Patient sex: M
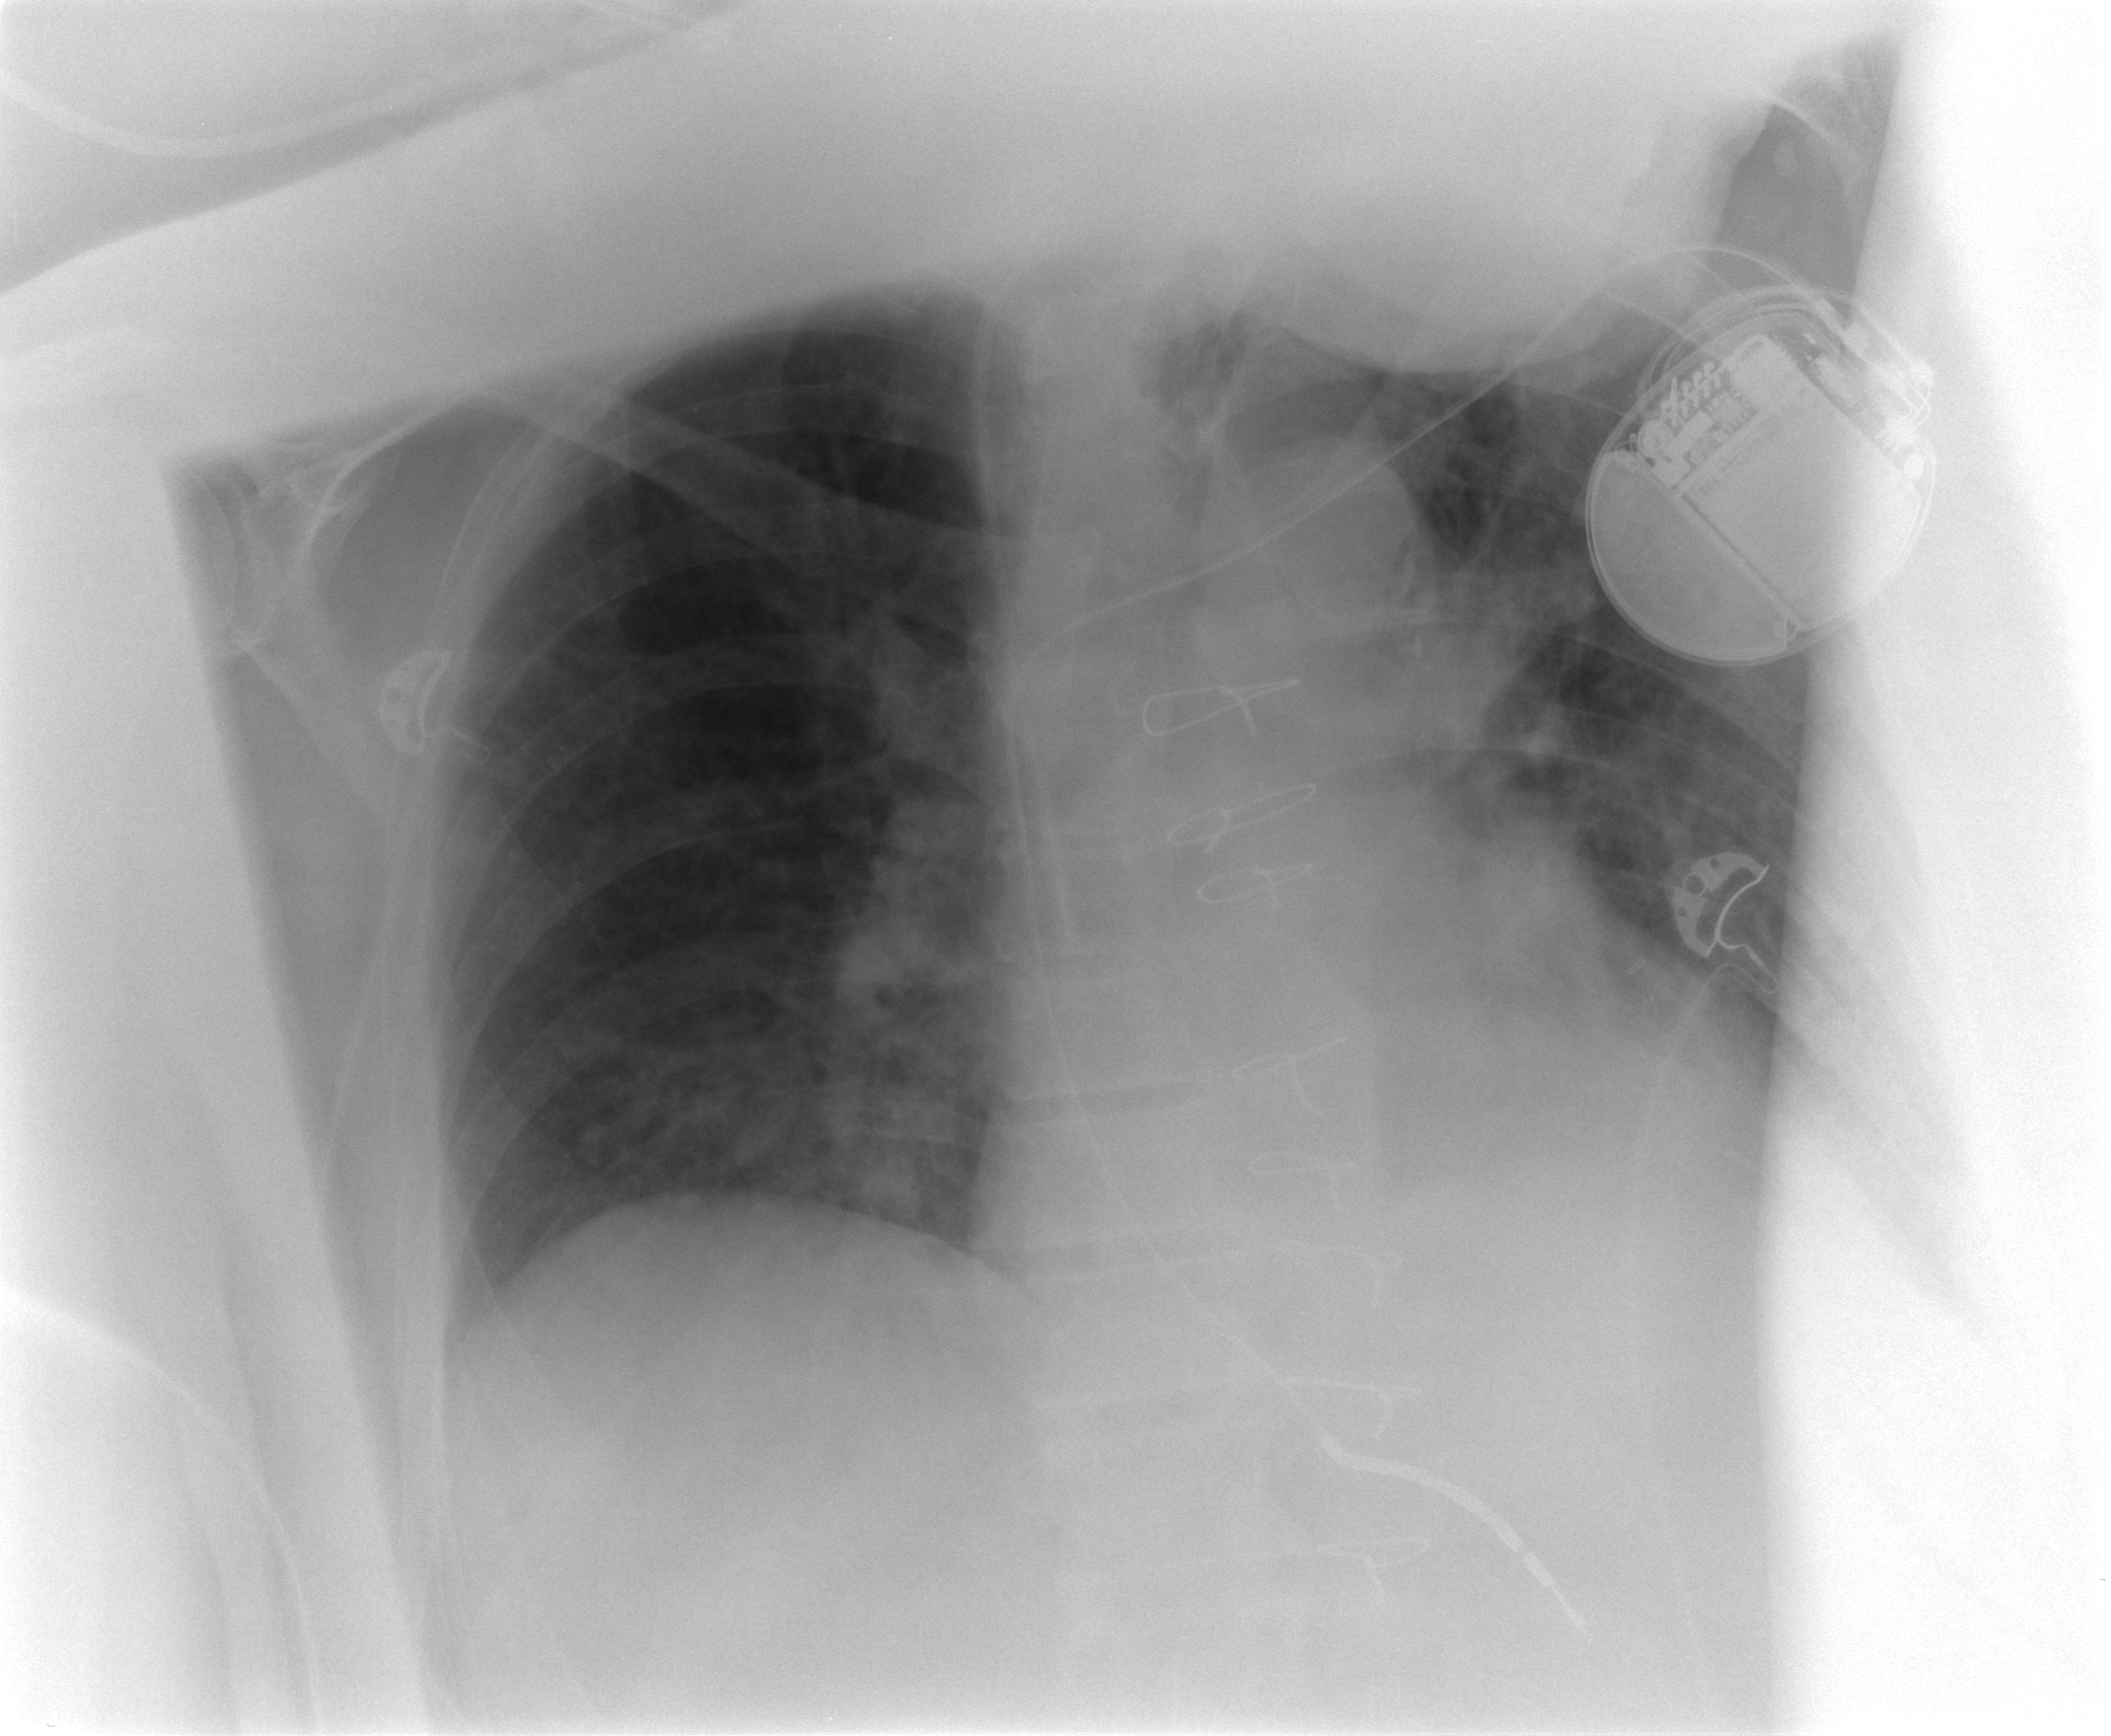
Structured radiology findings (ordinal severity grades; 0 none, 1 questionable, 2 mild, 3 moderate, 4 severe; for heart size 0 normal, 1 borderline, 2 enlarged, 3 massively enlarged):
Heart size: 2
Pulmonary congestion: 3
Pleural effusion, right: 0
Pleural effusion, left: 0
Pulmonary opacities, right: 2
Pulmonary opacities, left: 2
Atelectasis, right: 0
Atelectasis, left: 2